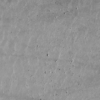
Label: not_dusty